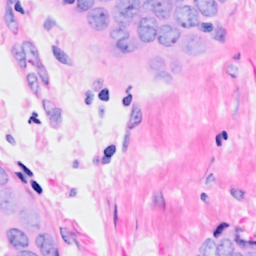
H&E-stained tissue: Breast